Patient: sex M, age 66
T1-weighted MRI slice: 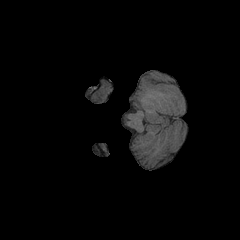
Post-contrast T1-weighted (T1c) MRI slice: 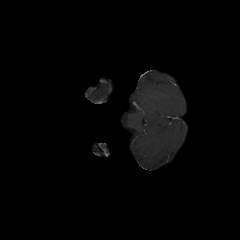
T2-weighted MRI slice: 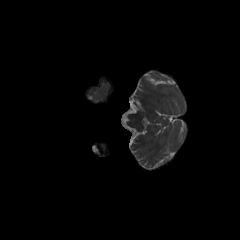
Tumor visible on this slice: no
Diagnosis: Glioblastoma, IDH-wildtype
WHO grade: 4